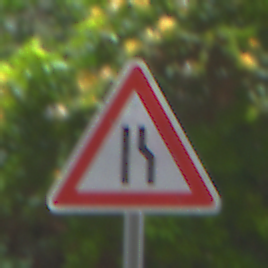
Verkehrszeichen: EinseitigVerengteFahrbahnRechts
Umgebung: Outdoor, Urban
Tageszeit: MorningAfternoon
Wetter: Overcast
Licht: Natural
Jahreszeit: NotSpecified
Kontrast: LowContrast